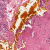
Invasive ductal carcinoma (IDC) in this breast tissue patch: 0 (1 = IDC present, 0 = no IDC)